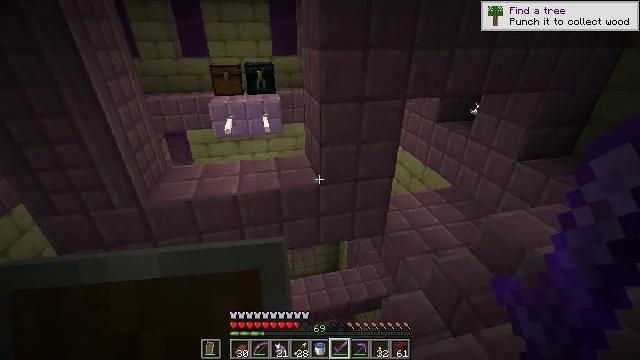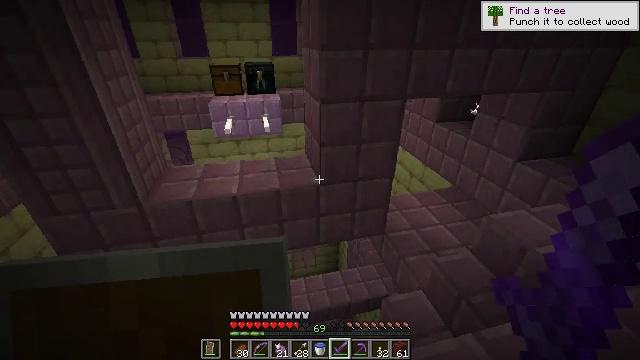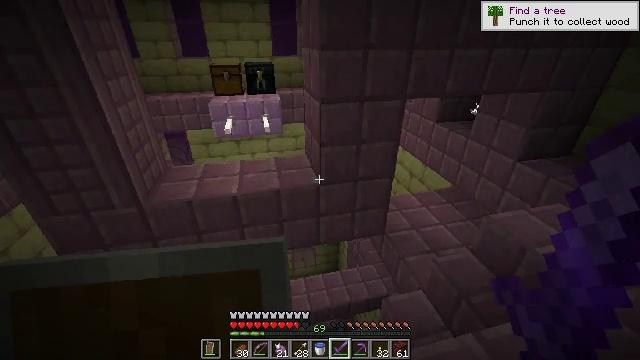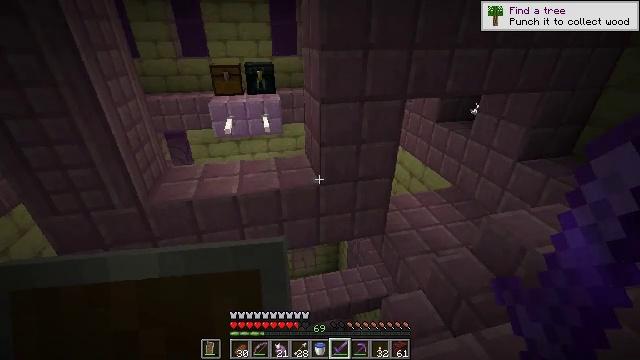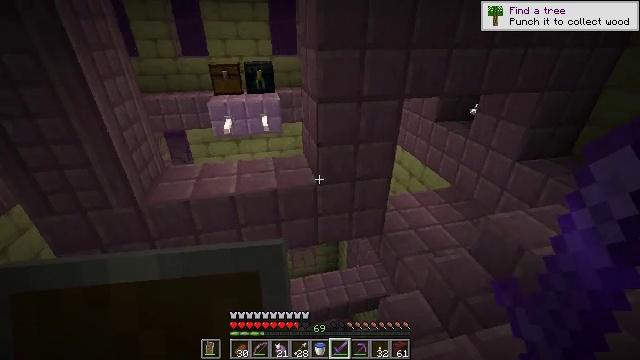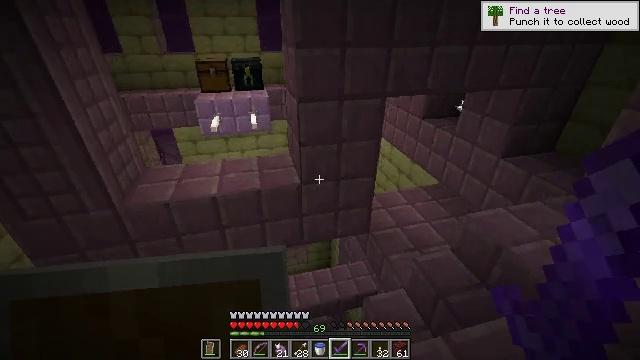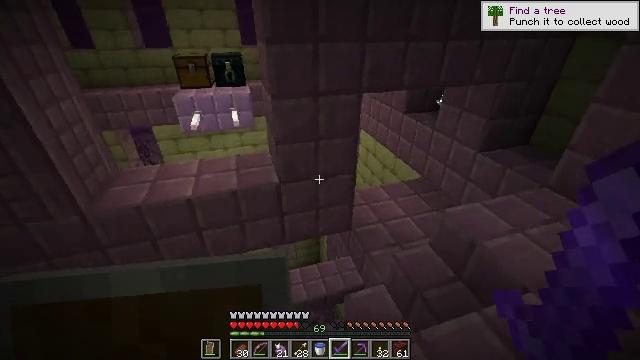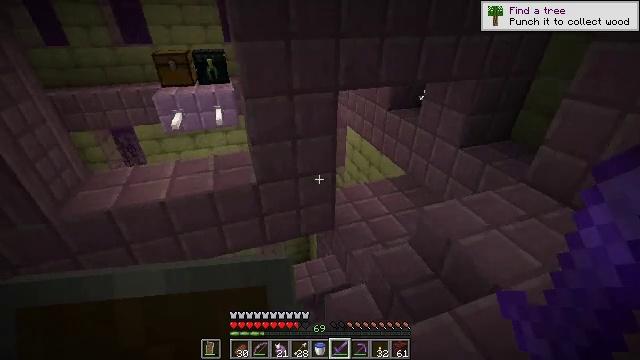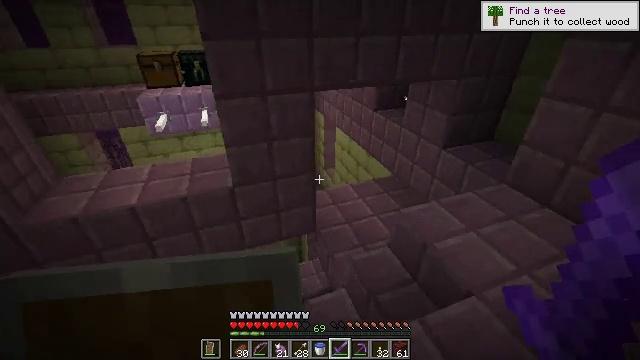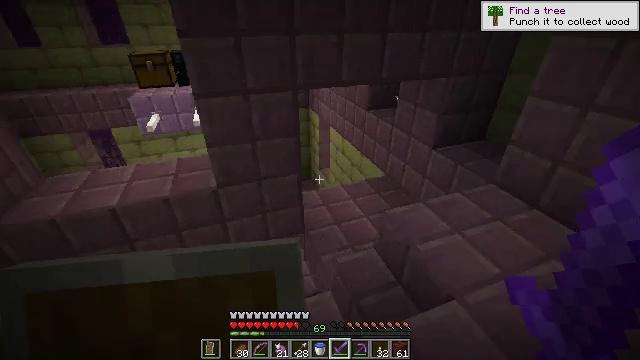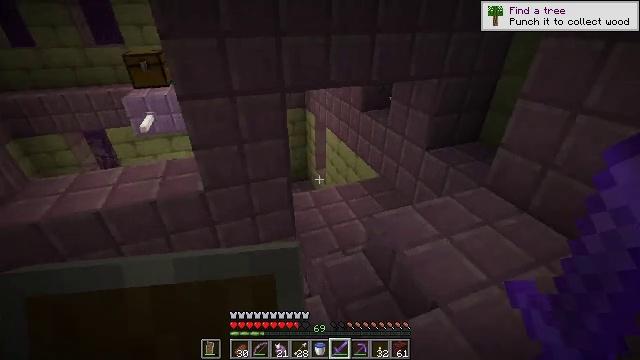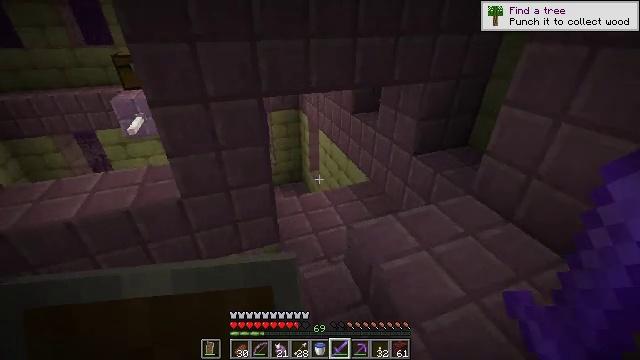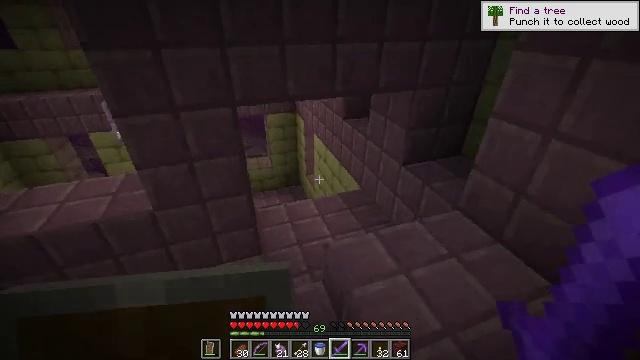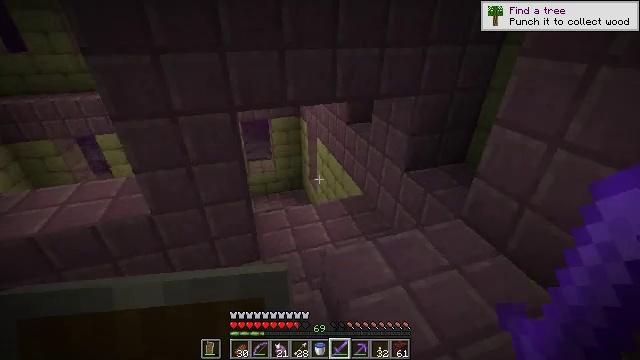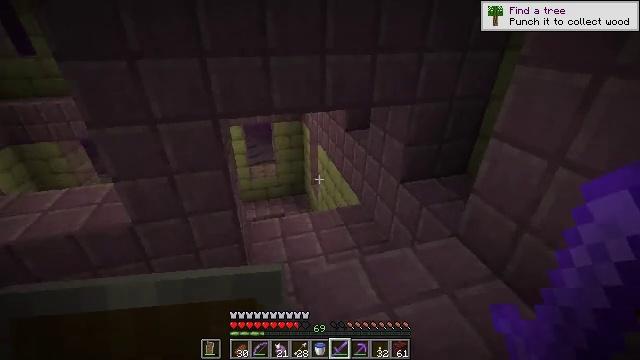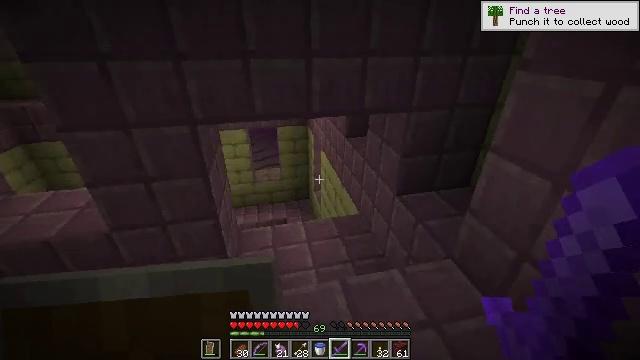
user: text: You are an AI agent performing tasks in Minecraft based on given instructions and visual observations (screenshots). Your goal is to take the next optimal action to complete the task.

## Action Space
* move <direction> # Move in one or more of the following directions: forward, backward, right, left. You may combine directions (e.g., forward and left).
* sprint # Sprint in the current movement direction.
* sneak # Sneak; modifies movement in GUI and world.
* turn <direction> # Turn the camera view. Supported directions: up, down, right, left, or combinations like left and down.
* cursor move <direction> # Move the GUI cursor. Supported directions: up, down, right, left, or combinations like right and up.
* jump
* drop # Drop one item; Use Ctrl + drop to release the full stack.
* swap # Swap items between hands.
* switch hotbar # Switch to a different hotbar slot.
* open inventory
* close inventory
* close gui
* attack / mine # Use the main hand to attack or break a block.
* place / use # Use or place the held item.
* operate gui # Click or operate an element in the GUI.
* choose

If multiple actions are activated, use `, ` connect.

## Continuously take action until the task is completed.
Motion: motion action
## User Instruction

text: Dig out the purpur block from its place.
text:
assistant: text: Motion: no_op
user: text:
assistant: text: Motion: no_op
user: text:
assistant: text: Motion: no_op
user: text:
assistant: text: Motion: move right
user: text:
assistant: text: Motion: move right, turn right
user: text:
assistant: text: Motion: move right, turn right and down
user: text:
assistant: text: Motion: move right, turn right
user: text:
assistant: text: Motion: move right
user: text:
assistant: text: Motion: move right
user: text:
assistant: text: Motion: move right
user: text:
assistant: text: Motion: move forward and move right
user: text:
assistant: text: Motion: move forward and move right
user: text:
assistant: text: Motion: move forward and move right, turn left
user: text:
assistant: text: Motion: move forward and move right, turn left
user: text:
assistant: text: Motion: move forward and move right, turn left
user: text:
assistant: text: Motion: move forward and move right, turn left
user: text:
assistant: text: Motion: move forward and move right, turn left and up
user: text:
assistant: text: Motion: turn up
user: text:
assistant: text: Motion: turn left and up
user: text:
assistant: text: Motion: turn up
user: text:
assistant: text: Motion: turn up
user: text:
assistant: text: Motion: turn up
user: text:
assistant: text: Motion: no_op
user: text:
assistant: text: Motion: no_op
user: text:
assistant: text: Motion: no_op
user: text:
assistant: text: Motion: no_op
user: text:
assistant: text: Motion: no_op
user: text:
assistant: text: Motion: no_op
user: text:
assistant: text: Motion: turn up
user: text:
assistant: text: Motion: turn up